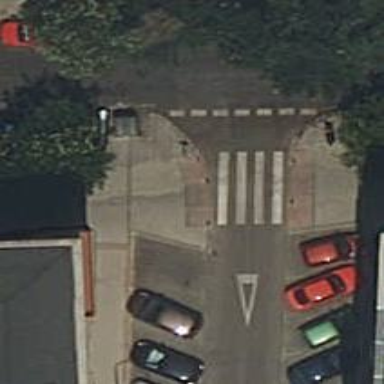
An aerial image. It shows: Crossing marked with zebra stripes on footway.